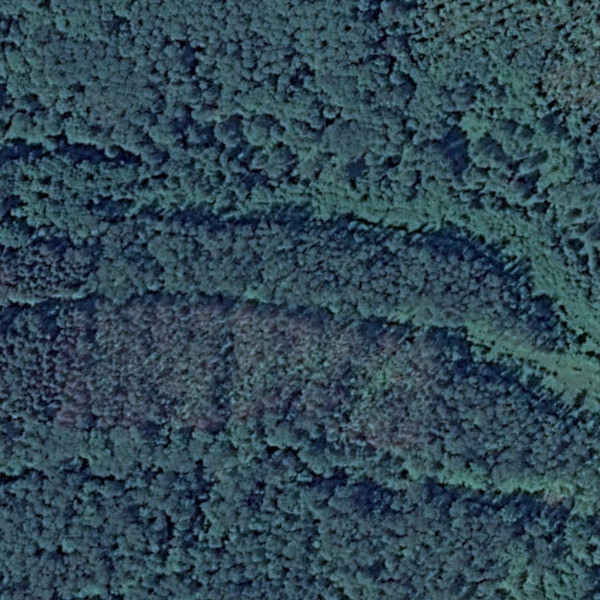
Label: Forest